Field crop: maize
Growth stage: 2
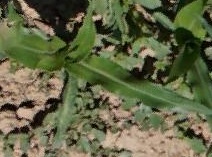
Species: maize